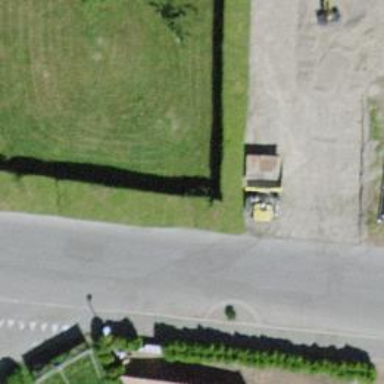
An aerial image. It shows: Hedge acting as barrier.